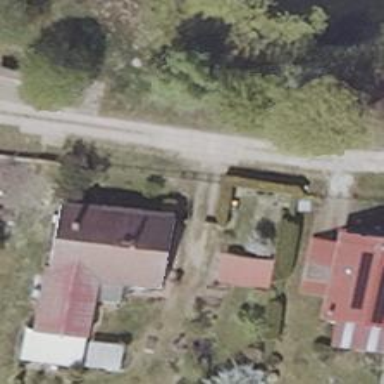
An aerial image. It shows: Driveway.